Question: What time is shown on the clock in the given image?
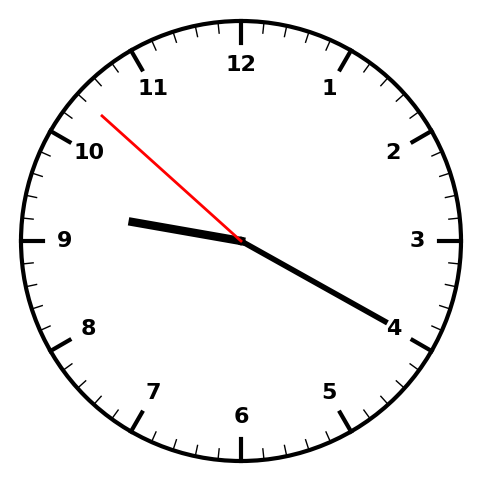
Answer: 09:19:52